Question: I need to implement a B+ tree which is adapted to be a -d tree. As a short
explanation of this, a -d tree is like a binary tree except that at its
nodes it has a multi-valued key, that is a key with several values. And it will
also be a B+ tree cause the internal nodes are only meant to store 1 of the
values of the key and the real data is stored at the leaf nodes. Here's a short
graphical explanation of it:

My leaf nodes have space for 2 elements, when I add the first 2 everything
works fine, till I add the third and I must make a split. For that, since I
choose the first value of the key to be the one that defines the order, I take
the median value of all three elements and the result is 27, so all elements
less than 27 go to the left and those bigger or equal than go to the right.
When I add the 4th element, since Tom and Linda have age less than 27 they
already completed a leaf node, son adding Dom makes the node to split again,
but this time I must switch which value of the key defines the order which is
Social Security Number. Again I take the median value and the result is 530, so
all those with SS Number less than 530 go to the left, and so on.
Resulting with the final -d tree, with certain values of the key as index in
the internal nodes, and the complete key at the leaf nodes.
Now my question is, after explaining the context, how can I implement a
solution for the keys, given that I do have to store at the leaf nodes the
complete key, but at the internal nodes I only use one of the values of the
key.
You can notice the resemblance with a database, where we have multiple fields
with values, and we can sort the information with different fields at the same
time, one more important than the next and so on.
I thought of making a 'class' named 'Key' or any other name, with atributes that
hold all the values, for the above example, it could be 'int' for age and 'int' for
SSNumber and 'string' for name. But my problem is, what if my client decides he
wants to add more values, then my class would grow bigger and bigger. Is this a
good OO decision? Can I implement this another way and still be OO? I know my
imagination can be poor, but since I can assume the client wants more values I
could make some sort of list that holds my values, then it means I would have
to make a list that can support any type of data, which doesn't sound like an OO
approach. Any ideas?
Also I want to add that, since at some point of my algorithm of the tree ill
need to take 1 attribute of the key to use as the index in the tree, I must
support this as well.
I would really appreciate an idea of how to solve this by following an OO
approach.
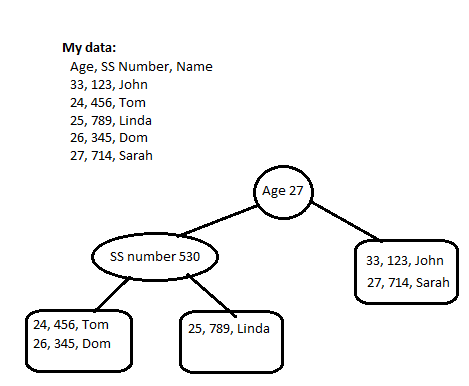
Answer: Make a 'Key' an array of 'KeyPart', then each type of key value (age, ss#) can subclass from 'KeyPart'. Then each internal node of your tree can store a single 'KeyPart' and a key part index (to know what part it is the split of). The leaves can store the full 'Key'.